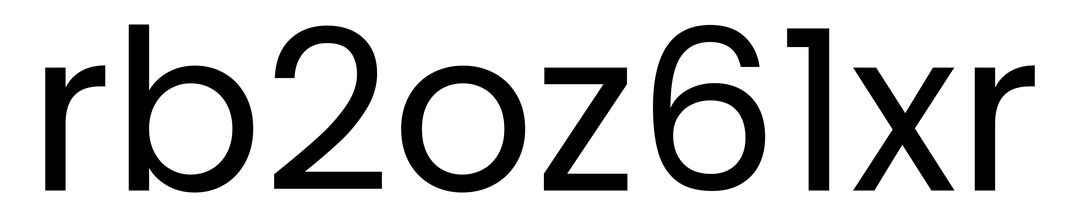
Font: Poppins-Regular